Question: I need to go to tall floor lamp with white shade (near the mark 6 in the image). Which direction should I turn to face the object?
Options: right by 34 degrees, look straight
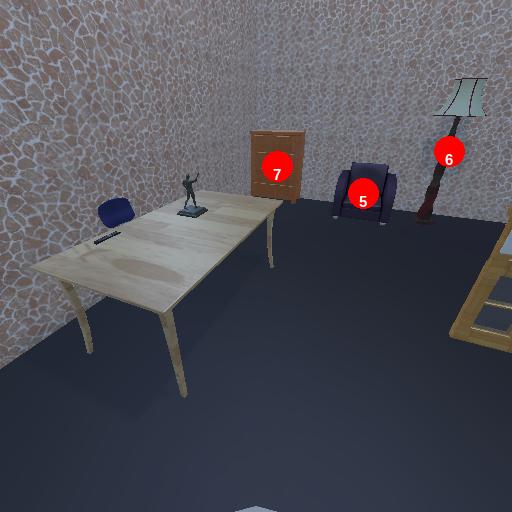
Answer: right by 34 degrees